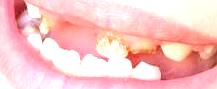
Condition: hypodontia